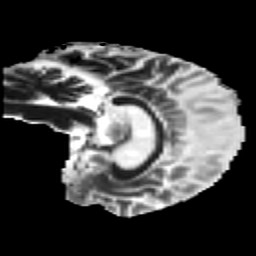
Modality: MD
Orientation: sagittal
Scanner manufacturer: ge
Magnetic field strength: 3 T
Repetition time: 8.8 s
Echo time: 0.0829 s